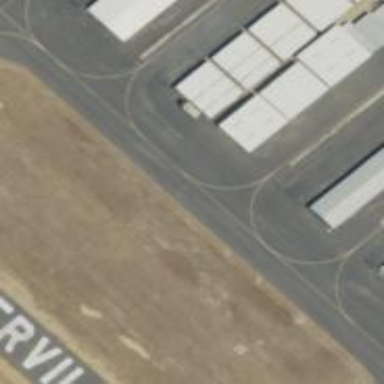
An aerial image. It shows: View of taxiway at the airport.